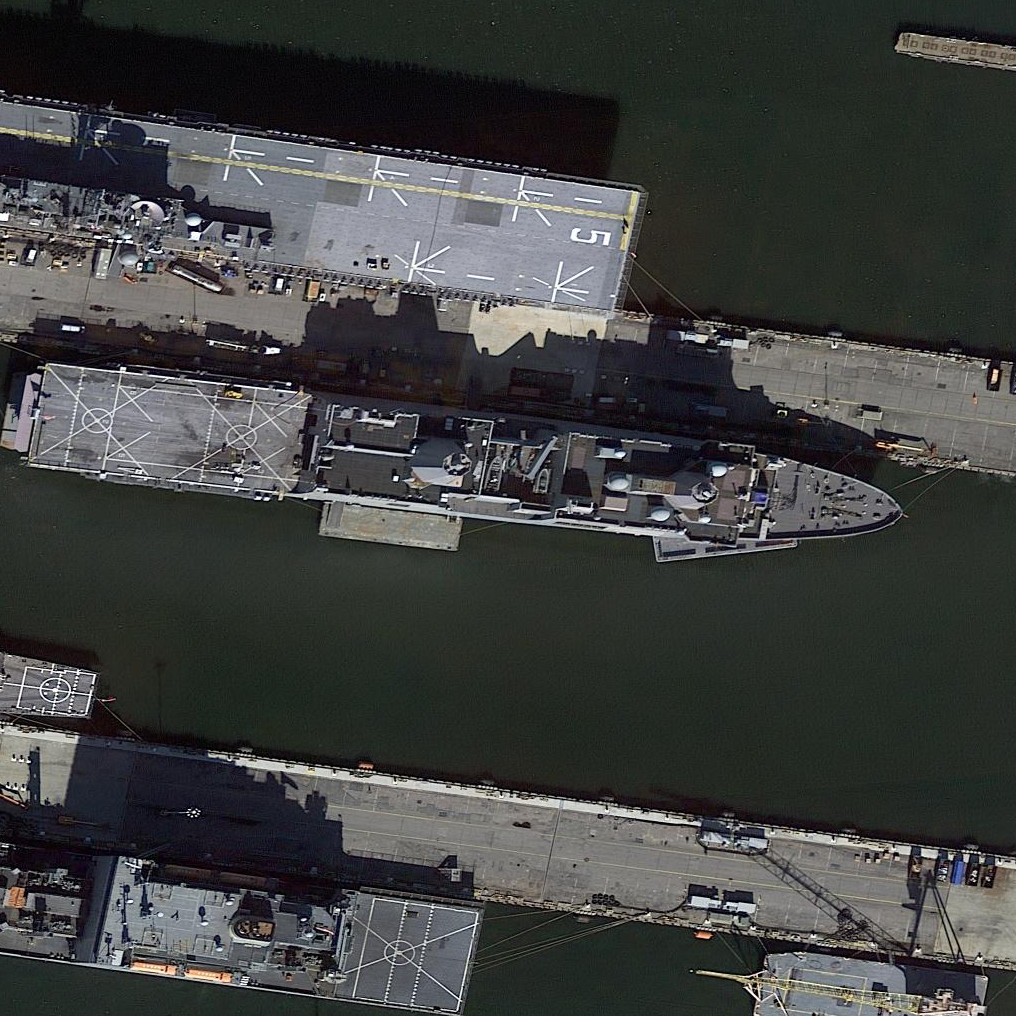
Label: San_Antonio-class_transport_dock